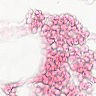
Metastatic tissue present: no